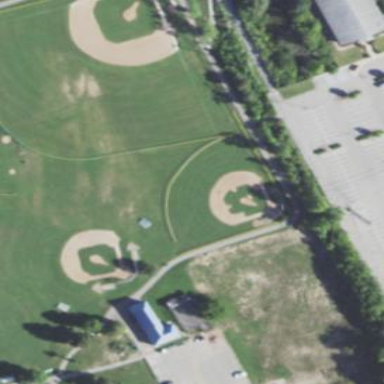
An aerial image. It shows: Baseball pitch for leisure land activities.